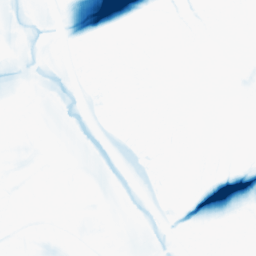
Category: morphological
Decomposition family: morphological_ellipse
Decomposition parameters: operation: closing
width: 50
height: 10
Upsampling method: bilinear
Upsampling parameters: scale: 4
Upsampling scale: 4